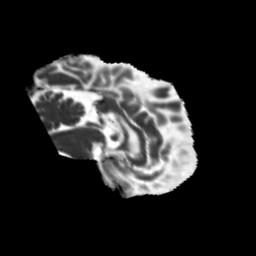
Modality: MD
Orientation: sagittal
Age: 78
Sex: female
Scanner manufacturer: siemens
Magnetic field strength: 3 T
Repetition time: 5.25 s
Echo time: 0.08 s